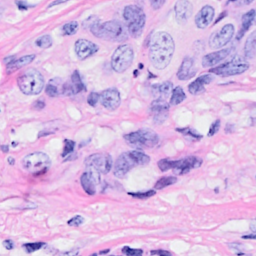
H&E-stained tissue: Breast